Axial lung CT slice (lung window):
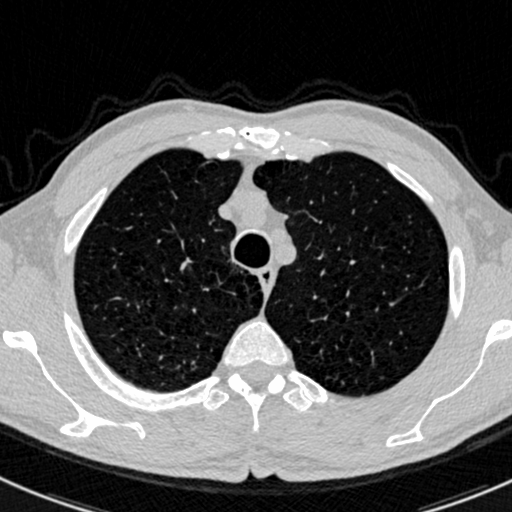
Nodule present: no